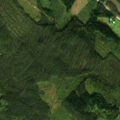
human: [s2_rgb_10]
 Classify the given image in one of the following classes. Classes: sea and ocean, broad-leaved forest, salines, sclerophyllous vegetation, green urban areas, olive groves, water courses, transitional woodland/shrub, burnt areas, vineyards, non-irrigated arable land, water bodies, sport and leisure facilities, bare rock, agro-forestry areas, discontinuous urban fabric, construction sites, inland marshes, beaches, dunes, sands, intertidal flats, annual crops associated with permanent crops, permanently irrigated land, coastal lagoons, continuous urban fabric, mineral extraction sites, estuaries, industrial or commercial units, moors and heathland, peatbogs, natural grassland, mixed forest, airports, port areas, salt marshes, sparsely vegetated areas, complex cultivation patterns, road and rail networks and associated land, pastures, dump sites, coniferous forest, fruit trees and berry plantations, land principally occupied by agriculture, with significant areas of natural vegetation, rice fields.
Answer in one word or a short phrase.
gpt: coniferous forest, mixed forest, transitional woodland/shrub